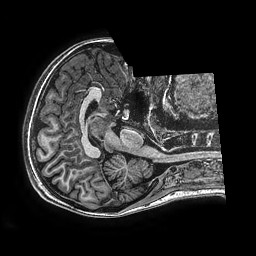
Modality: T1w
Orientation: axial
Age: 15
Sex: female
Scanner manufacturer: ge
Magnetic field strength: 3 T
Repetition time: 0.00766 s
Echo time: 0.003476 s